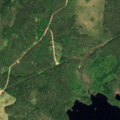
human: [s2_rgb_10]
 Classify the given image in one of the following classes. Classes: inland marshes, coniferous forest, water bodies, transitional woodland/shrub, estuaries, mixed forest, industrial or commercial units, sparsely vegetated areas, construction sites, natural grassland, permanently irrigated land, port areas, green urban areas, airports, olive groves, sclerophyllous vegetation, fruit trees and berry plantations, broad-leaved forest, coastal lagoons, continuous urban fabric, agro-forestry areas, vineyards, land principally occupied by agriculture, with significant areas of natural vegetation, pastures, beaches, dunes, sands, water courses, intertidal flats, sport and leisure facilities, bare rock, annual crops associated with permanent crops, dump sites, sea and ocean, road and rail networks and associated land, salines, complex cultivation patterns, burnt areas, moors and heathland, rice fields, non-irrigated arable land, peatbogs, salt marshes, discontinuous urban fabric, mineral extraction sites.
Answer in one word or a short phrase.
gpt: coniferous forest, water bodies